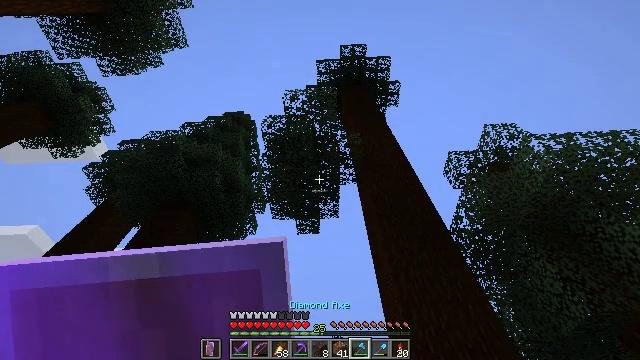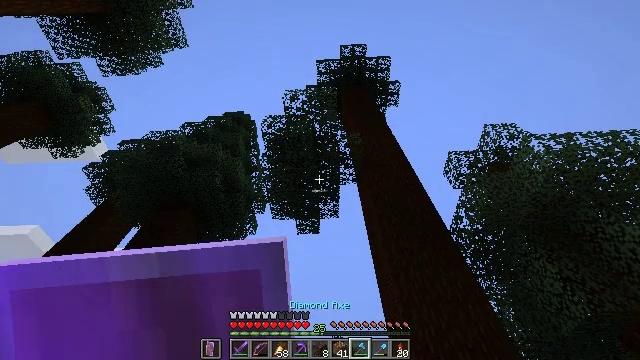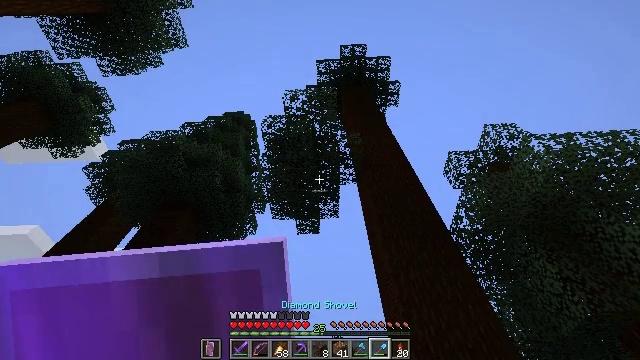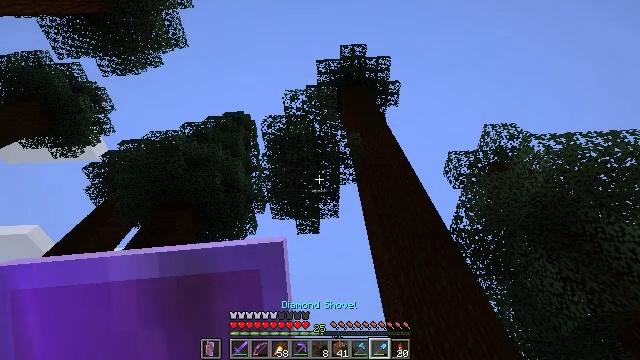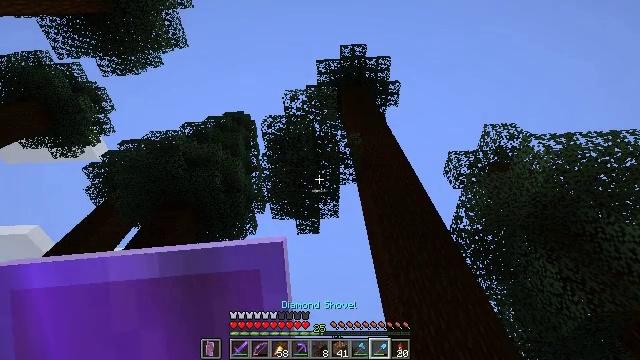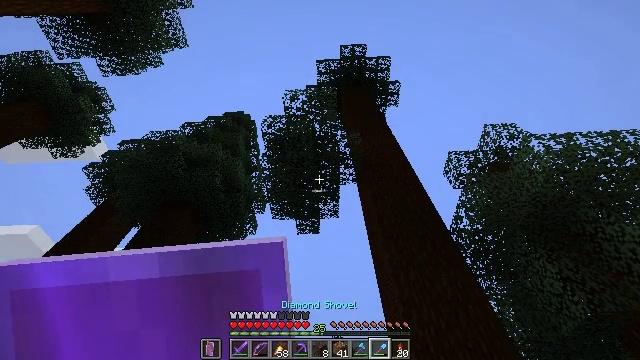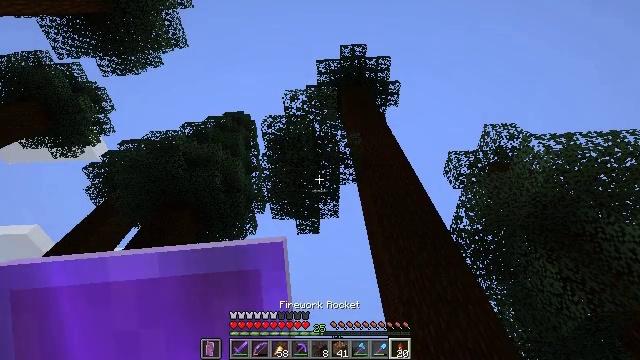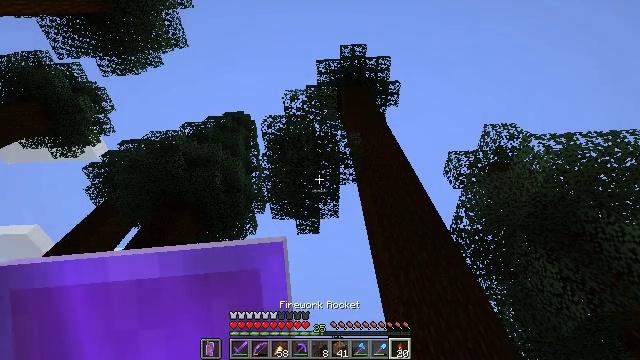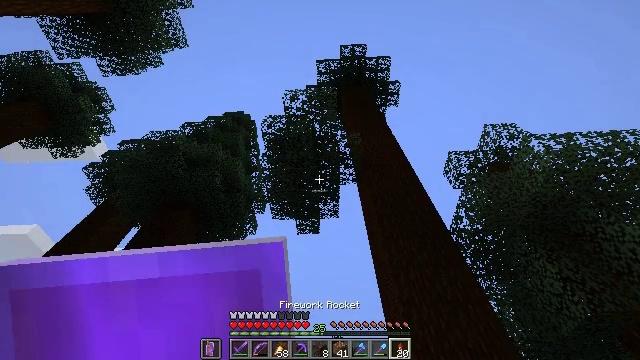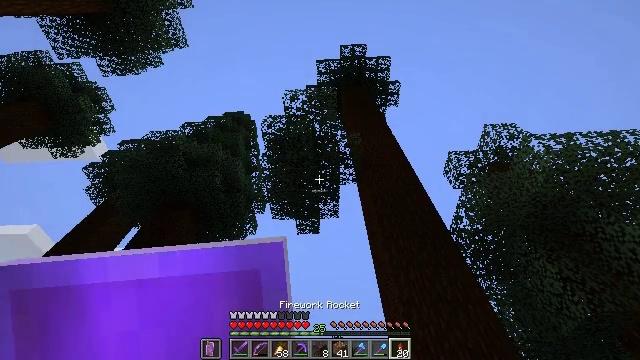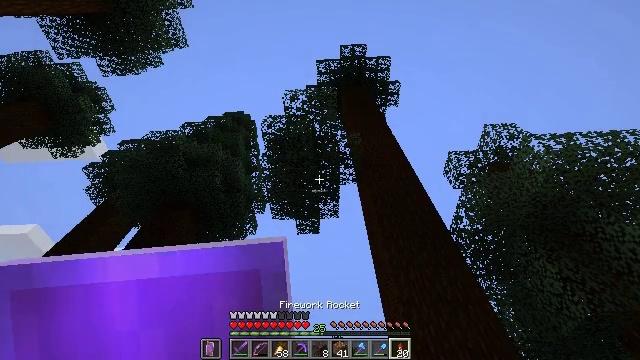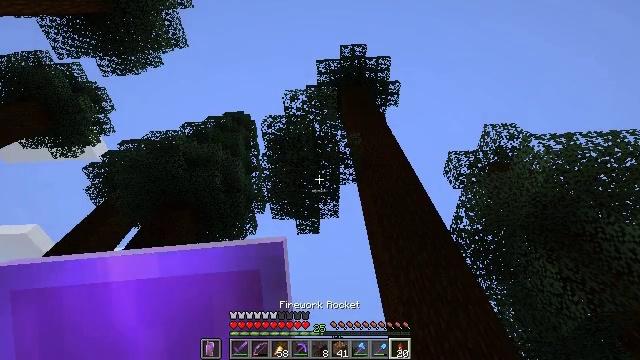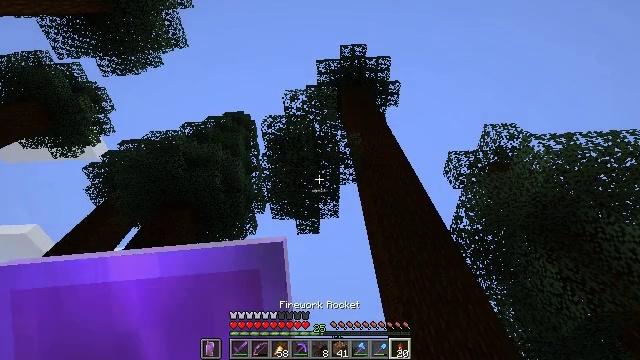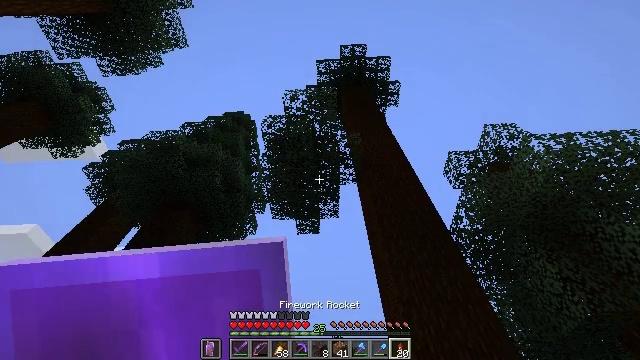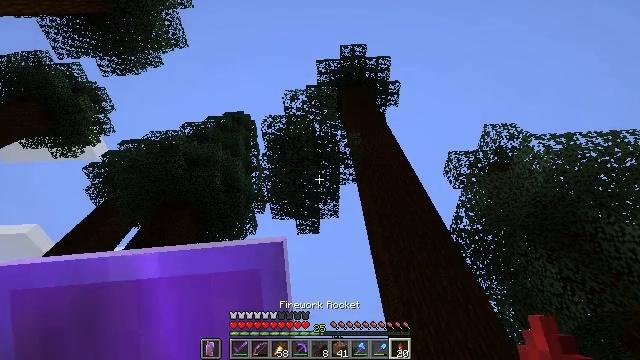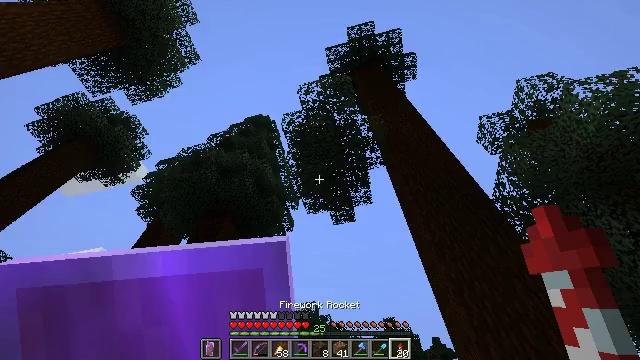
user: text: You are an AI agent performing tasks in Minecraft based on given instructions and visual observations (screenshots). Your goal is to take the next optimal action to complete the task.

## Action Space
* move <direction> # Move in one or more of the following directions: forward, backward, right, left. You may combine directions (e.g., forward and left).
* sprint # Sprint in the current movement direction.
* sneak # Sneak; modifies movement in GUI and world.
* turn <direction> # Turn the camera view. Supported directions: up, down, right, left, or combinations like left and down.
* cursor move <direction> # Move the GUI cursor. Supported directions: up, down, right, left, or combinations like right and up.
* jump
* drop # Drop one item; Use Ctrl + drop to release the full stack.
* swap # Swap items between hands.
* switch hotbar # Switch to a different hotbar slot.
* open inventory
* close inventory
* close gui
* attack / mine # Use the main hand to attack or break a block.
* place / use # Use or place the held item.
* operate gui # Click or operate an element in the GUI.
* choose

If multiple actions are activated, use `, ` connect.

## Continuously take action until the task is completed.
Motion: motion action
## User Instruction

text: Collect spruce leaves for landscaping.
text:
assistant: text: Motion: no_op
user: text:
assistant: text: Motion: no_op
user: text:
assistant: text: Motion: no_op
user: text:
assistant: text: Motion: no_op
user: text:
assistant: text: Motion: no_op
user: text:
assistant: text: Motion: no_op
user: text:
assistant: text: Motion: no_op
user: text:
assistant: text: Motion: no_op
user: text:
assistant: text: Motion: no_op
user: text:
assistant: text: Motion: no_op
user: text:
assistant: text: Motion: no_op
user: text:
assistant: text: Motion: no_op
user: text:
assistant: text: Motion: no_op
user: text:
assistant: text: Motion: no_op
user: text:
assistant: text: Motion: turn left and down
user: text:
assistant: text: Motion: turn left and down
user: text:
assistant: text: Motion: move back, turn down
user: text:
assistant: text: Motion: move back
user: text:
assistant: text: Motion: move back
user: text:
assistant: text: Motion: move back
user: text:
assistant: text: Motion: move back
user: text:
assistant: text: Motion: move back
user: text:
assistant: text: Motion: no_op
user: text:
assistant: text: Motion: no_op
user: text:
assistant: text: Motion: no_op
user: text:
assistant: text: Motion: sprint
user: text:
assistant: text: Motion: move forward, sprint
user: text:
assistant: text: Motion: move forward, sprint, jump
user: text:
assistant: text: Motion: move forward, sprint, jump
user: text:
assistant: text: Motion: move forward, sprint, jump